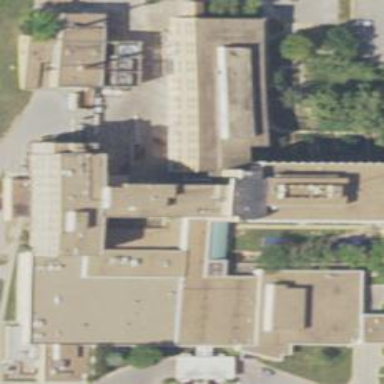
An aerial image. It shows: Hospital building.